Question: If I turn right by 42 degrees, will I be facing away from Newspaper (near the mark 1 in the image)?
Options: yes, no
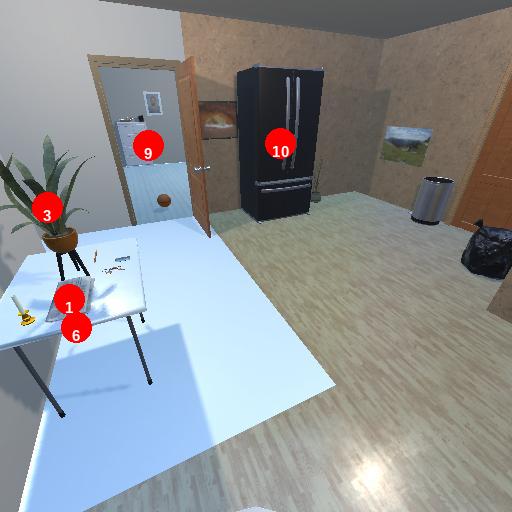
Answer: yes